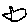
Label: fish